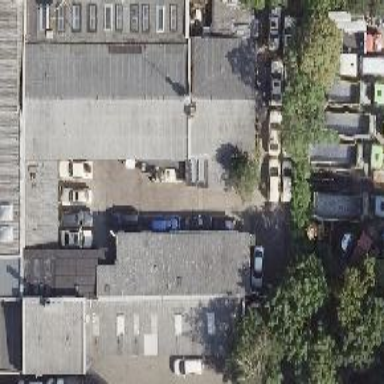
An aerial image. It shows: Car repair shop.